Question: I have a quadrotor which flies around and knows its x, y, z positions and angular displacement along the x, y, z axis. It captures a constant stream of images which are converted into depth maps (we can estimate the distance between each pixel and the camera).
How can one program an algorithm which converts this information into a 3D model of the environment? That is, how can we generate a virtual 3D map from this information?
Example: below is a picture that illustrates what the quadrotor captures (top) and what the image is converted into to feed into a 3D mapping algorithm (bottom)

Let's suppose this image was taken from a camera with x, y, z coordinates (10, 5, 1) in some units and angular displacement of 90, 0, 0 degrees about the x, y, z axes. What I want to do is take a bunch of these photo-coordinate tuples and convert them into a single 3D map of the area.
One obvious solution is to use the angle of the quadrotor wrt to x, y, and z axes with the distance map to figure out the Cartesian coordinates of any obstructions with trig. I figure I could probably write an algorithm which uses this approach with a probabilistic method to make a crude 3D map, possibly vectorizing it to make it faster.
However, I would like to know if there is any fundamentally different and hopefully faster approach to solving this?
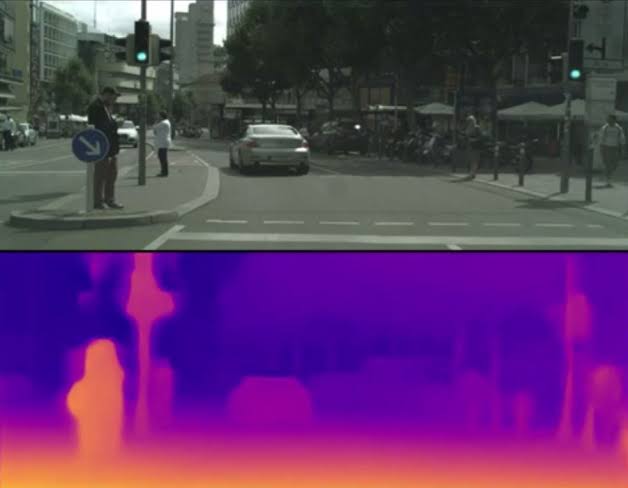
Answer: Simply convert your data to Cartesian and store the result ... As you have known topology (spatial relation between data points) of the input data then this can be done to map directly to mesh/surface instead of to PCL (which would require triangulation or convex hull etc ...).
Your images suggest you have known topology (neighboring pixels are neighboring also in 3D ...) so you can construct mesh 3D surface directly:
1. align both RGB and Depth 2D maps. In case this is not already done see: Align already captured rgb and depth images
2. convert to Cartesian coordinate system. First we compute the position of each pixel in camera local space: so each pixel (x,y) in RGB map we find out the Depth distance to camera focal point and compute the 3D position relative to the camera focal point.For that we can use triangle similarity so: x = camera_focus.x + (pixel.x-camera_focus.x)*depth(pixel.x,pixel.y)/focal_length
y = camera_focus.y + (pixel.y-camera_focus.y)*depth(pixel.x,pixel.y)/focal_length
z = camera_focus.z + depth(pixel.x,pixel.y)
where pixel is pixel 2D position, depth(x,y) is coresponding depth, and focal_length=znear is the fixed camera parameter (determining FOV). the camera_focus is the camera focal point position. Its usual that camera focal point is in the middle of the camera image and znear distant to the image (projection plane). As this is taken from moving device you need to convert this into some global coordinate system (using your camera positon and orientation in space). For that are the best: Understanding 4x4 homogenous transform matrices
3. construct mesh as your input data are already spatially sorted we can construct QUAD grid directly. Simply for each pixel take its neighbors and form QUADS. So if 2D position in your data (x,y) is converted into 3D (x,y,z) with approach described in previous bullet we can write iot in form of function that returns 3D position: (x,y,z) = 3D(x,y)
Then I can form QUADS like this: QUAD( 3D(x,y),3D(x+1,y),3D(x+1,y+1),3D(x,y+1) )
we can use for loops: for (x=0;x<xs-1;x++)
for (y=0;y<ys-1;y++)
QUAD( 3D(x,y),3D(x+1,y),3D(x+1,y+1),3D(x,y+1) )
where xs,ys is the resolution of your maps.
In case you do not know camera properties you can set the 'focal_length' to any constant (resulting in fish eye effects and or scaled output) or infer it from input data like:
- <URL>